Question: I have a <URL> with a lot of columns, and it shows up like this when the sum of the column widths are bigger than the fixed width container:

Instead of having a horizontal scroll bar if the width of the grid is too big.
How can I get a horizontal scroll bar for jQgrid so there is a fixed max size of the grid and if I add more columns it will simply scroll?
Also, assuming this is possible, can you freeze the first few columns?
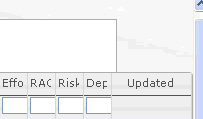
Answer: Probably you use 'forceFit:true' jqGrid option. First of all you should set 'forceFit:false' or use 'shrinkToFit:false'. After that you can either use 'width' option of jqGrid or use <URL> method to set grid width. You will have grid where the column header correspond to the 'width' property of the column and the grid will have horizontal scrollbar.
Try to set 'shrinkToFit:false' and 'width:600' (for example) and see the results.
After setting only 'shrinkToFit:false' you can see that the grid will have the horizontal scroll bar. You will see it even the grid is small enough to be displayed without the scrolling. It is a bug which I posted <URL>, but not included in the jqGrid 3.8.2. The next jqGrid release will have the fix. Nevertheless for your purpose the wrong width is not important because you will/can set the 'width' of grid explicitly.